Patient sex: M
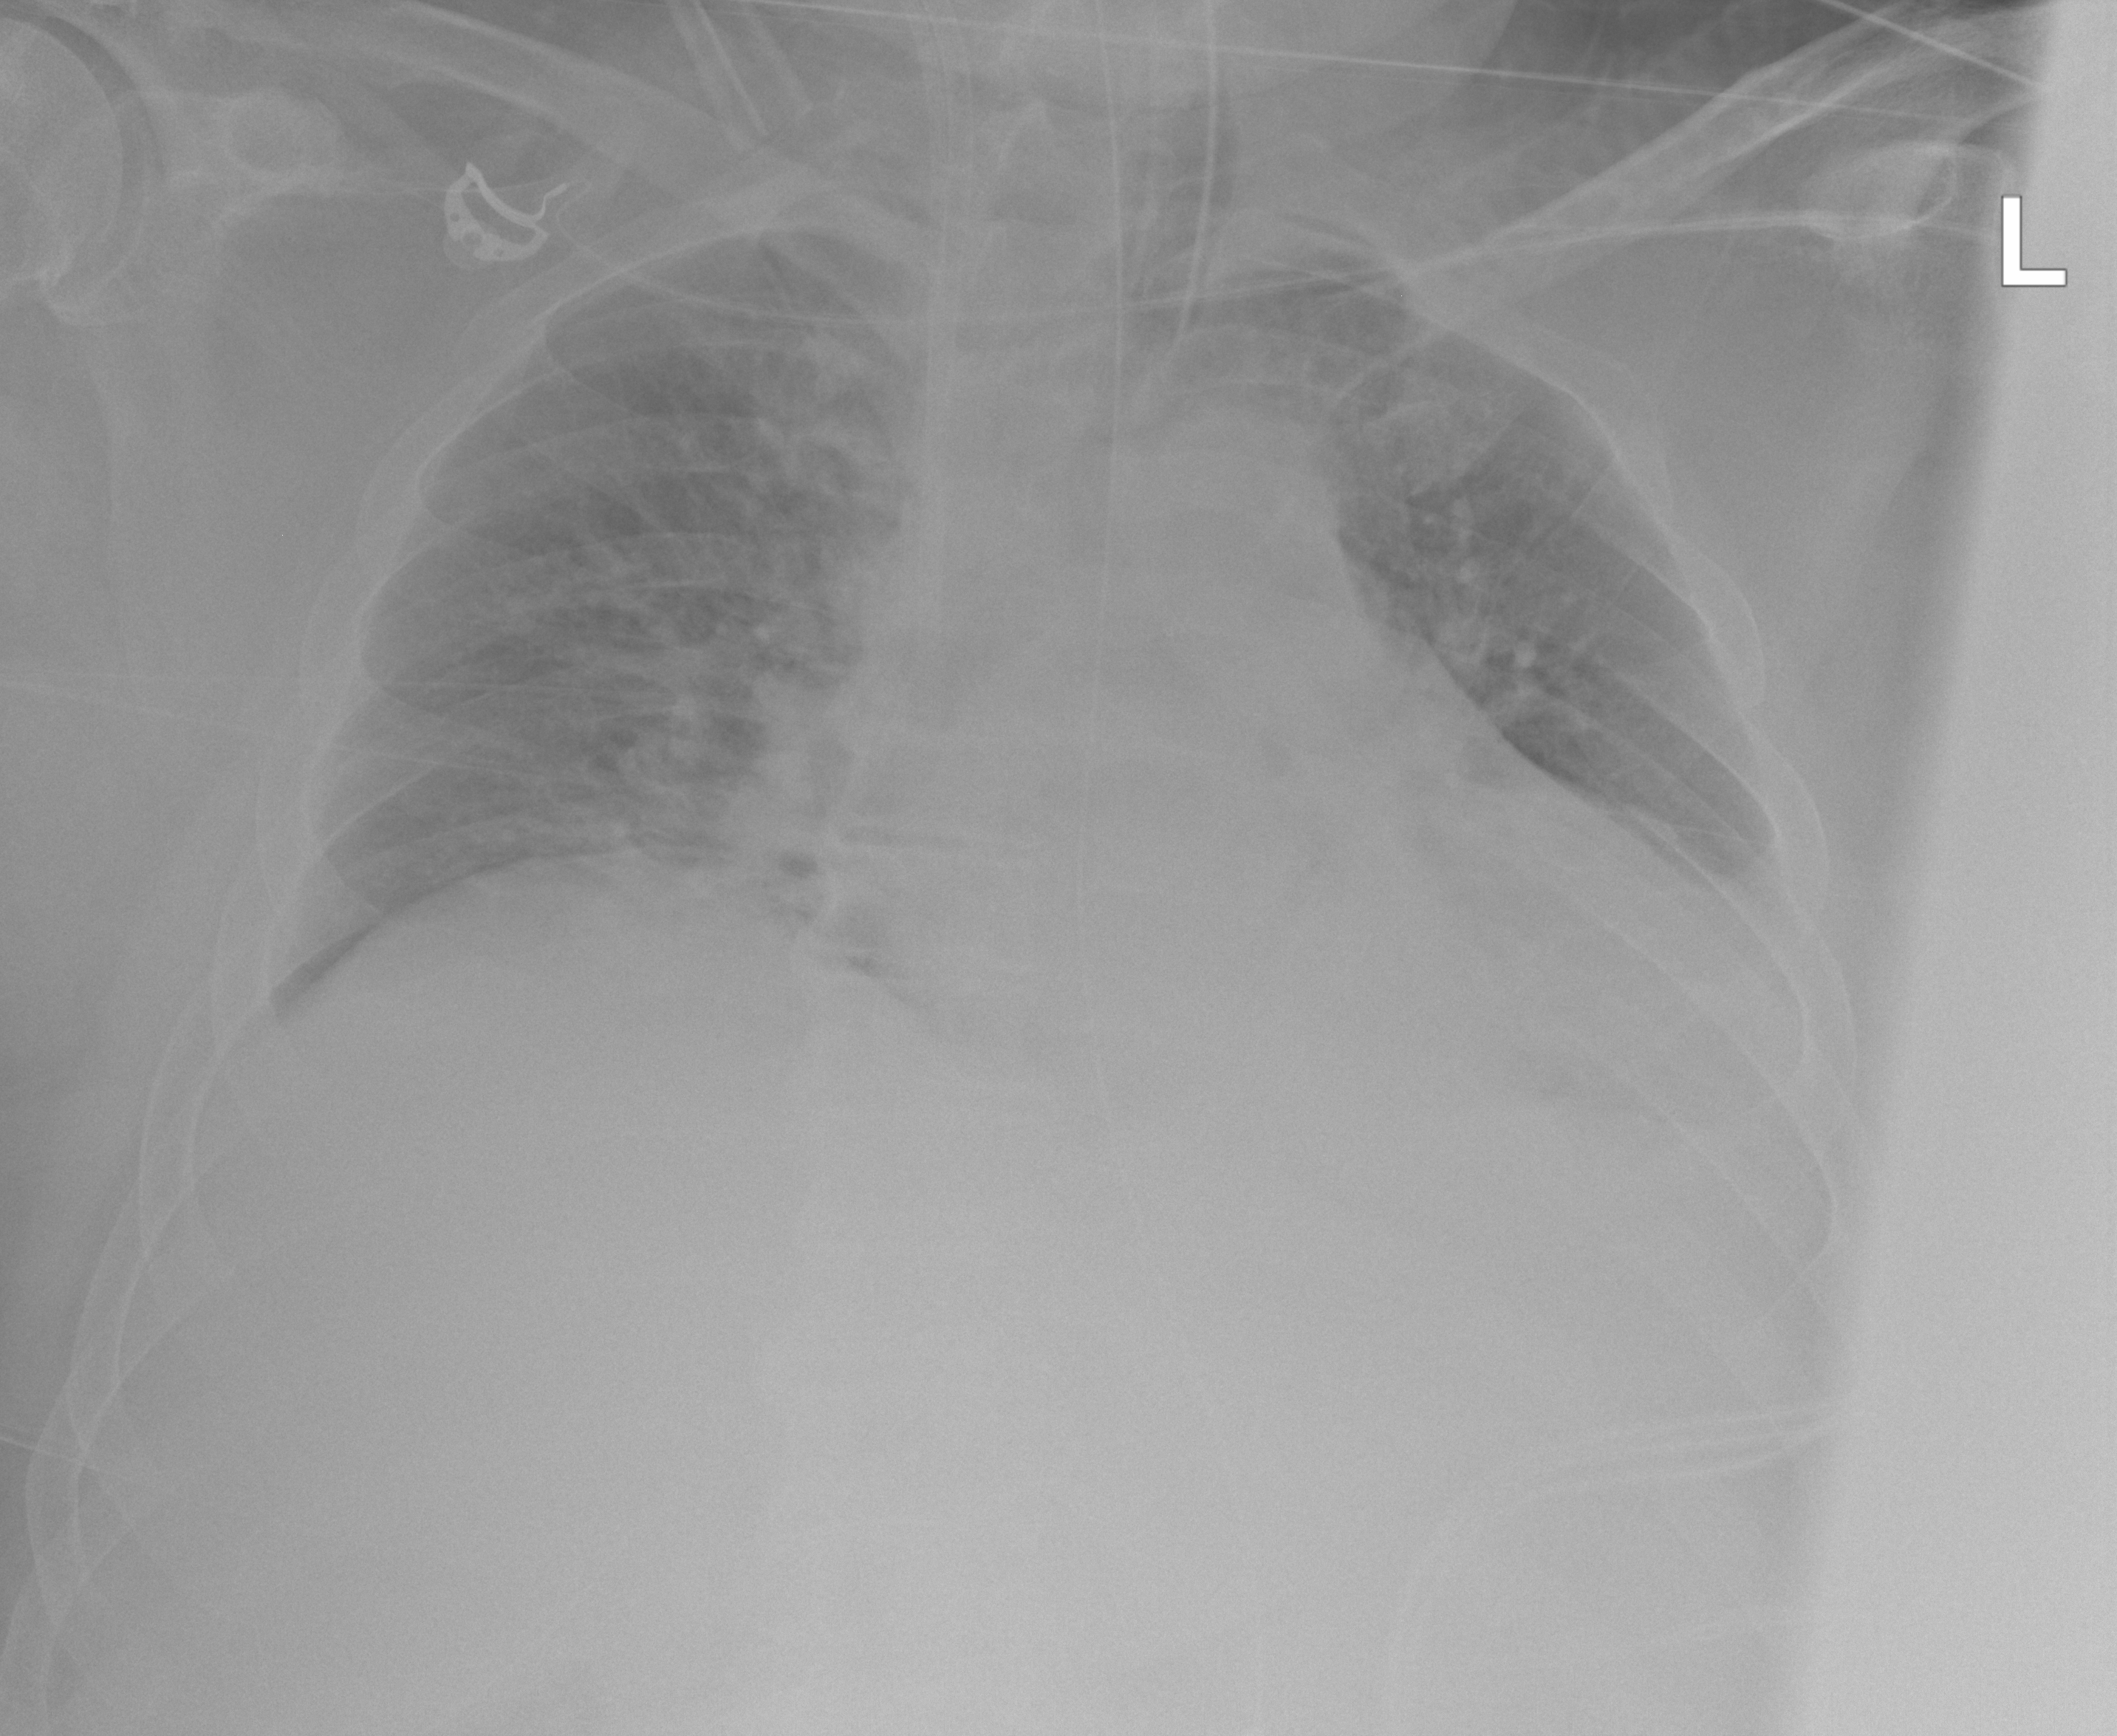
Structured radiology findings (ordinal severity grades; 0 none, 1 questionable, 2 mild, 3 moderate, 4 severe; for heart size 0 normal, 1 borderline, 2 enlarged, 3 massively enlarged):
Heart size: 1
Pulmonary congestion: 1
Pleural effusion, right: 0
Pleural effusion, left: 1
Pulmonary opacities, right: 0
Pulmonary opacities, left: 0
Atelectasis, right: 0
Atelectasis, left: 0